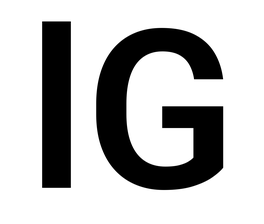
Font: Roboto_SemiBold